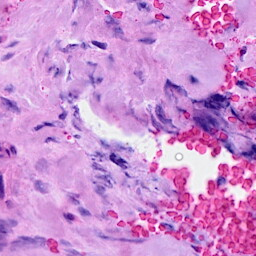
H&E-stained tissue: Breast